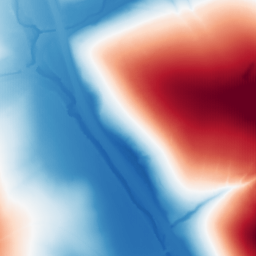
Category: trend_removal
Decomposition family: polynomial
Decomposition parameters: degree: 2
Upsampling method: fft_zeropad
Upsampling parameters: scale: 4
Upsampling scale: 4